Question: I recently added reCAPTCHA to my project
but it is displaying like this

That spaces under the input is looking funny. How can I fix that?
And in case anyone is curious about the code
'''
script(type='text/javascript', src='http://www.google.com/recaptcha/api/challenge?k=MY_KEY')
noscript
iframe(src='http://www.google.com/recaptcha/api/noscript?k=MY_KEY', height='300', width='500', frameborder='0')
br
textarea(name='recaptcha_challenge_field', rows='3', cols='40')
input(type='hidden', name='recaptcha_response_field', value='manual_challenge')
'''
Yes, the above is in jade. So if you have a suggestion for other captcha type solutions for a Node.JS and Express project, please leave a comment.
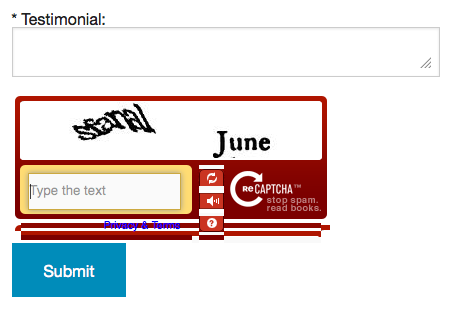
Answer: Looks like Foundation has compatibility issues with it.
Add this:
'''
#recaptcha_area input[type="text"] {
display: inline-block;
height: auto;
}
#recaptcha_response_field {
margin: 12px 0 0 0!important;
}
'''